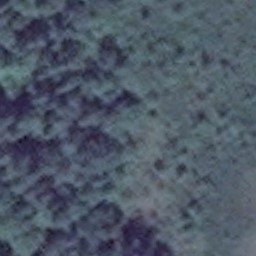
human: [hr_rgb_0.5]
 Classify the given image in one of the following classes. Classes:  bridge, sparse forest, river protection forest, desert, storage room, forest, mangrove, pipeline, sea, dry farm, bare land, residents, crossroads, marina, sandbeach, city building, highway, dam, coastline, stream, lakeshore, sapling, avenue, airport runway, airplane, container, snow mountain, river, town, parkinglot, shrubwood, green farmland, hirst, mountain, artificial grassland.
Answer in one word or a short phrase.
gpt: forest